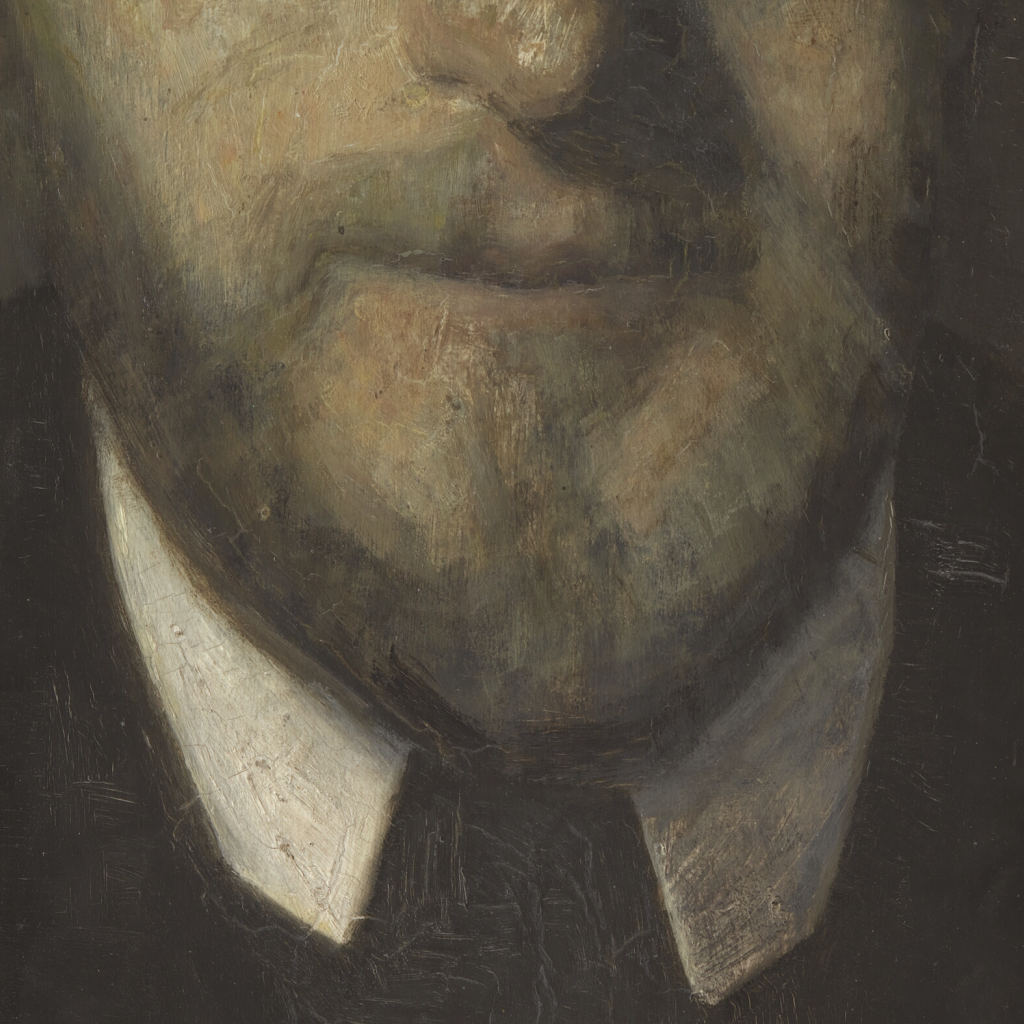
portrait painting, extreme close up, bright diffused light, lower face and chin of middle-aged man with closed lips, white shirt collar and dark tie visible, dark atmospheric background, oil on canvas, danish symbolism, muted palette